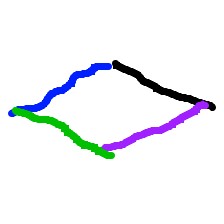
Shape: rhombus